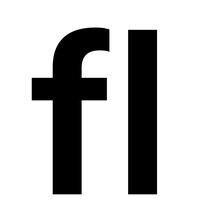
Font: InstrumentSans_SemiBold